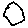
Label: hexagon